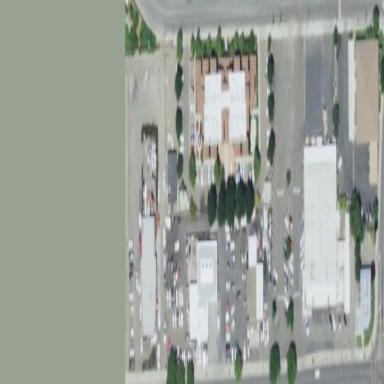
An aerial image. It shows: Commercial area.